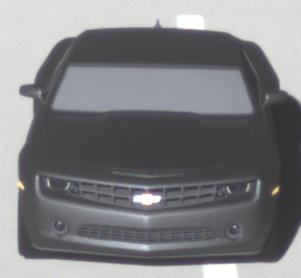
Make: Chevrolet
Model: Camaro Cabriolet 6.2 V8
Detailed model: Camaro (V) Coupé
Model produced from: 2011/09
Model produced until: 2014/02
Doors: 2
Color: gray
Road condition: dry road
Daytime: morning or afternoon
Contrast: high contrast